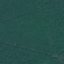
Land use / land cover class: Forest